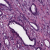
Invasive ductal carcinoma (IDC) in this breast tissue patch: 1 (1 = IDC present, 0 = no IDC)